Sex: M
Age: 63
Scanner: Avanto
Primary tumour origin: Non-Small Cell Lung Cancer
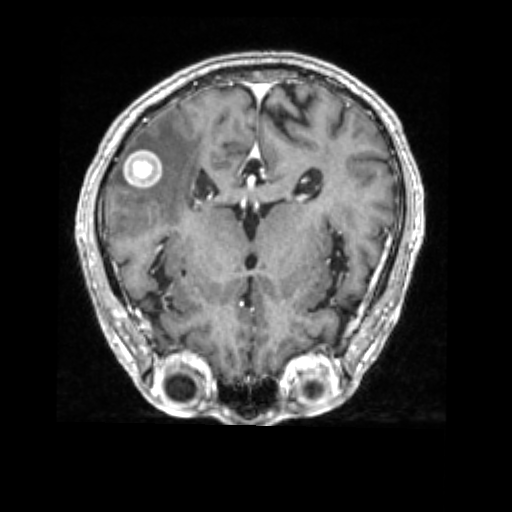
Segmented lesion volume (cc): 5.191
Number of lesion components: 6